Question: I have a documentviewer which i used in my wpf project to show xps document reports of having around 600 pages which is working great. But from user point of view i like to show the current page number as a tooltip on my scrollviewer while dragging the scroll stating the current page number in view. Somewhat like in a PDF file like this -

I was looking out for some ideas how to implement this. Just a current page number if not possible to show a thumbnail image would be good enough for me.
Is there any in-built support in documentviewer for this functionality??
Thanks for any help..
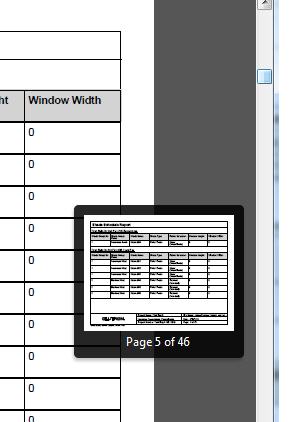
Answer: I cannot find anything like 'IsScrolling' so i would approach it like this:
'''
<Popup Name="docPopup" AllowsTransparency="True" PlacementTarget="{x:Reference docViewer}" Placement="Center">
<Border Background="Black" CornerRadius="5" Padding="10" BorderBrush="White" BorderThickness="1">
<TextBlock Foreground="White">
<Run Text="{Binding ElementName=docViewer, Path=MasterPageNumber, Mode=OneWay}"/>
<Run Text=" / "/>
<Run Text="{Binding ElementName=docViewer, Path=PageCount, Mode=OneWay}"/>
</TextBlock>
</Border>
</Popup>
<DocumentViewer Name="docViewer" ScrollViewer.ScrollChanged="docViewer_ScrollChanged"/>
'''
The popup should be displayed when the document is scrolled, then it should fade out after some time. This is done in the handler:
'''
DoubleAnimationUsingKeyFrames anim;
private void docViewer_ScrollChanged(object sender, ScrollChangedEventArgs e)
{
if (anim == null)
{
anim = new DoubleAnimationUsingKeyFrames();
anim.Duration = (Duration)TimeSpan.FromSeconds(1);
anim.KeyFrames.Add(new DiscreteDoubleKeyFrame(1, KeyTime.FromTimeSpan(TimeSpan.FromSeconds(0))));
anim.KeyFrames.Add(new DiscreteDoubleKeyFrame(1, KeyTime.FromTimeSpan(TimeSpan.FromSeconds(0.5))));
anim.KeyFrames.Add(new LinearDoubleKeyFrame(0, KeyTime.FromTimeSpan(TimeSpan.FromSeconds(1))));
}
anim.Completed -= anim_Completed;
docPopup.Child.BeginAnimation(UIElement.OpacityProperty, null);
docPopup.Child.Opacity = 1;
docPopup.IsOpen = true;
anim.Completed += anim_Completed;
docPopup.Child.BeginAnimation(UIElement.OpacityProperty, anim);
}
void anim_Completed(object sender, EventArgs e)
{
docPopup.IsOpen = false;
}
'''
The event fires also on scrolls done via mouse-wheel etc. you could wrap everything in the handler in 'if (Mouse.LeftButton == MouseButtonState.Pressed)', not 100% accurate but who scrolls with the MouseWheel while left-clicking?